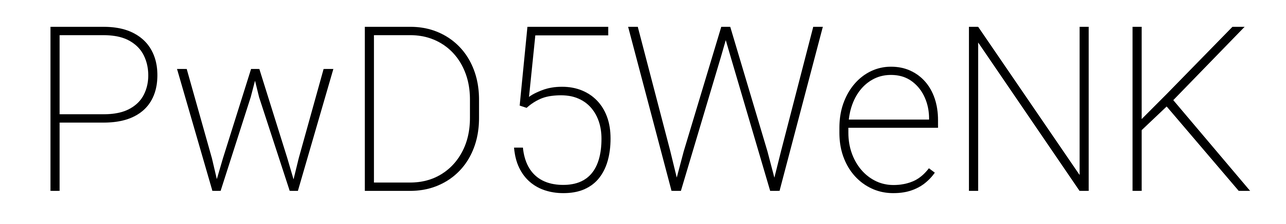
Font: Roboto_ExtraLight